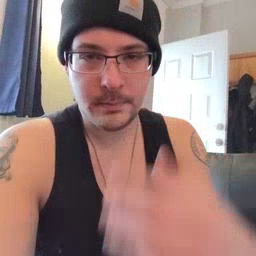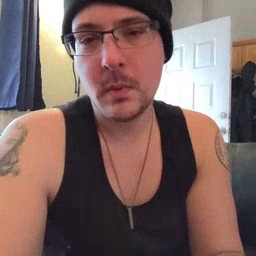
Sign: hat